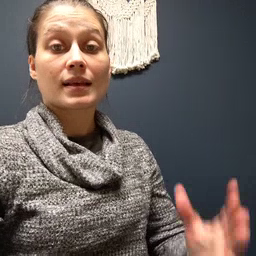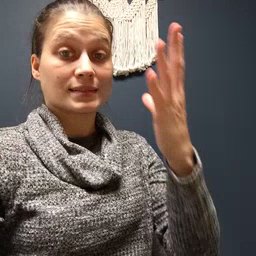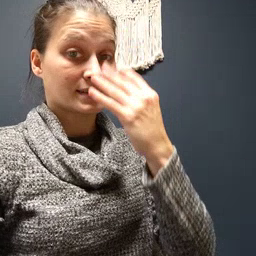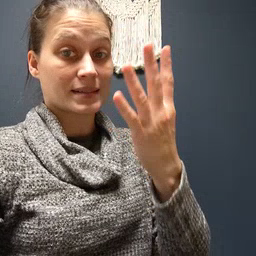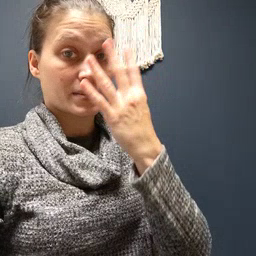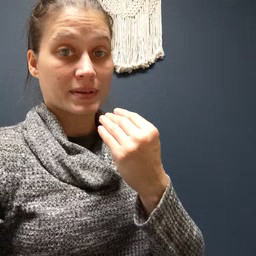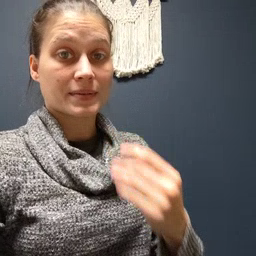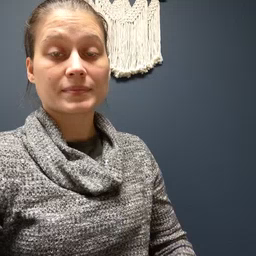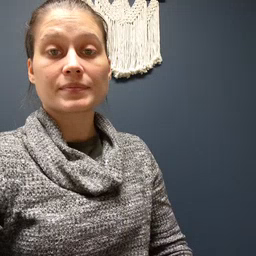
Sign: sleepy